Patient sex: M
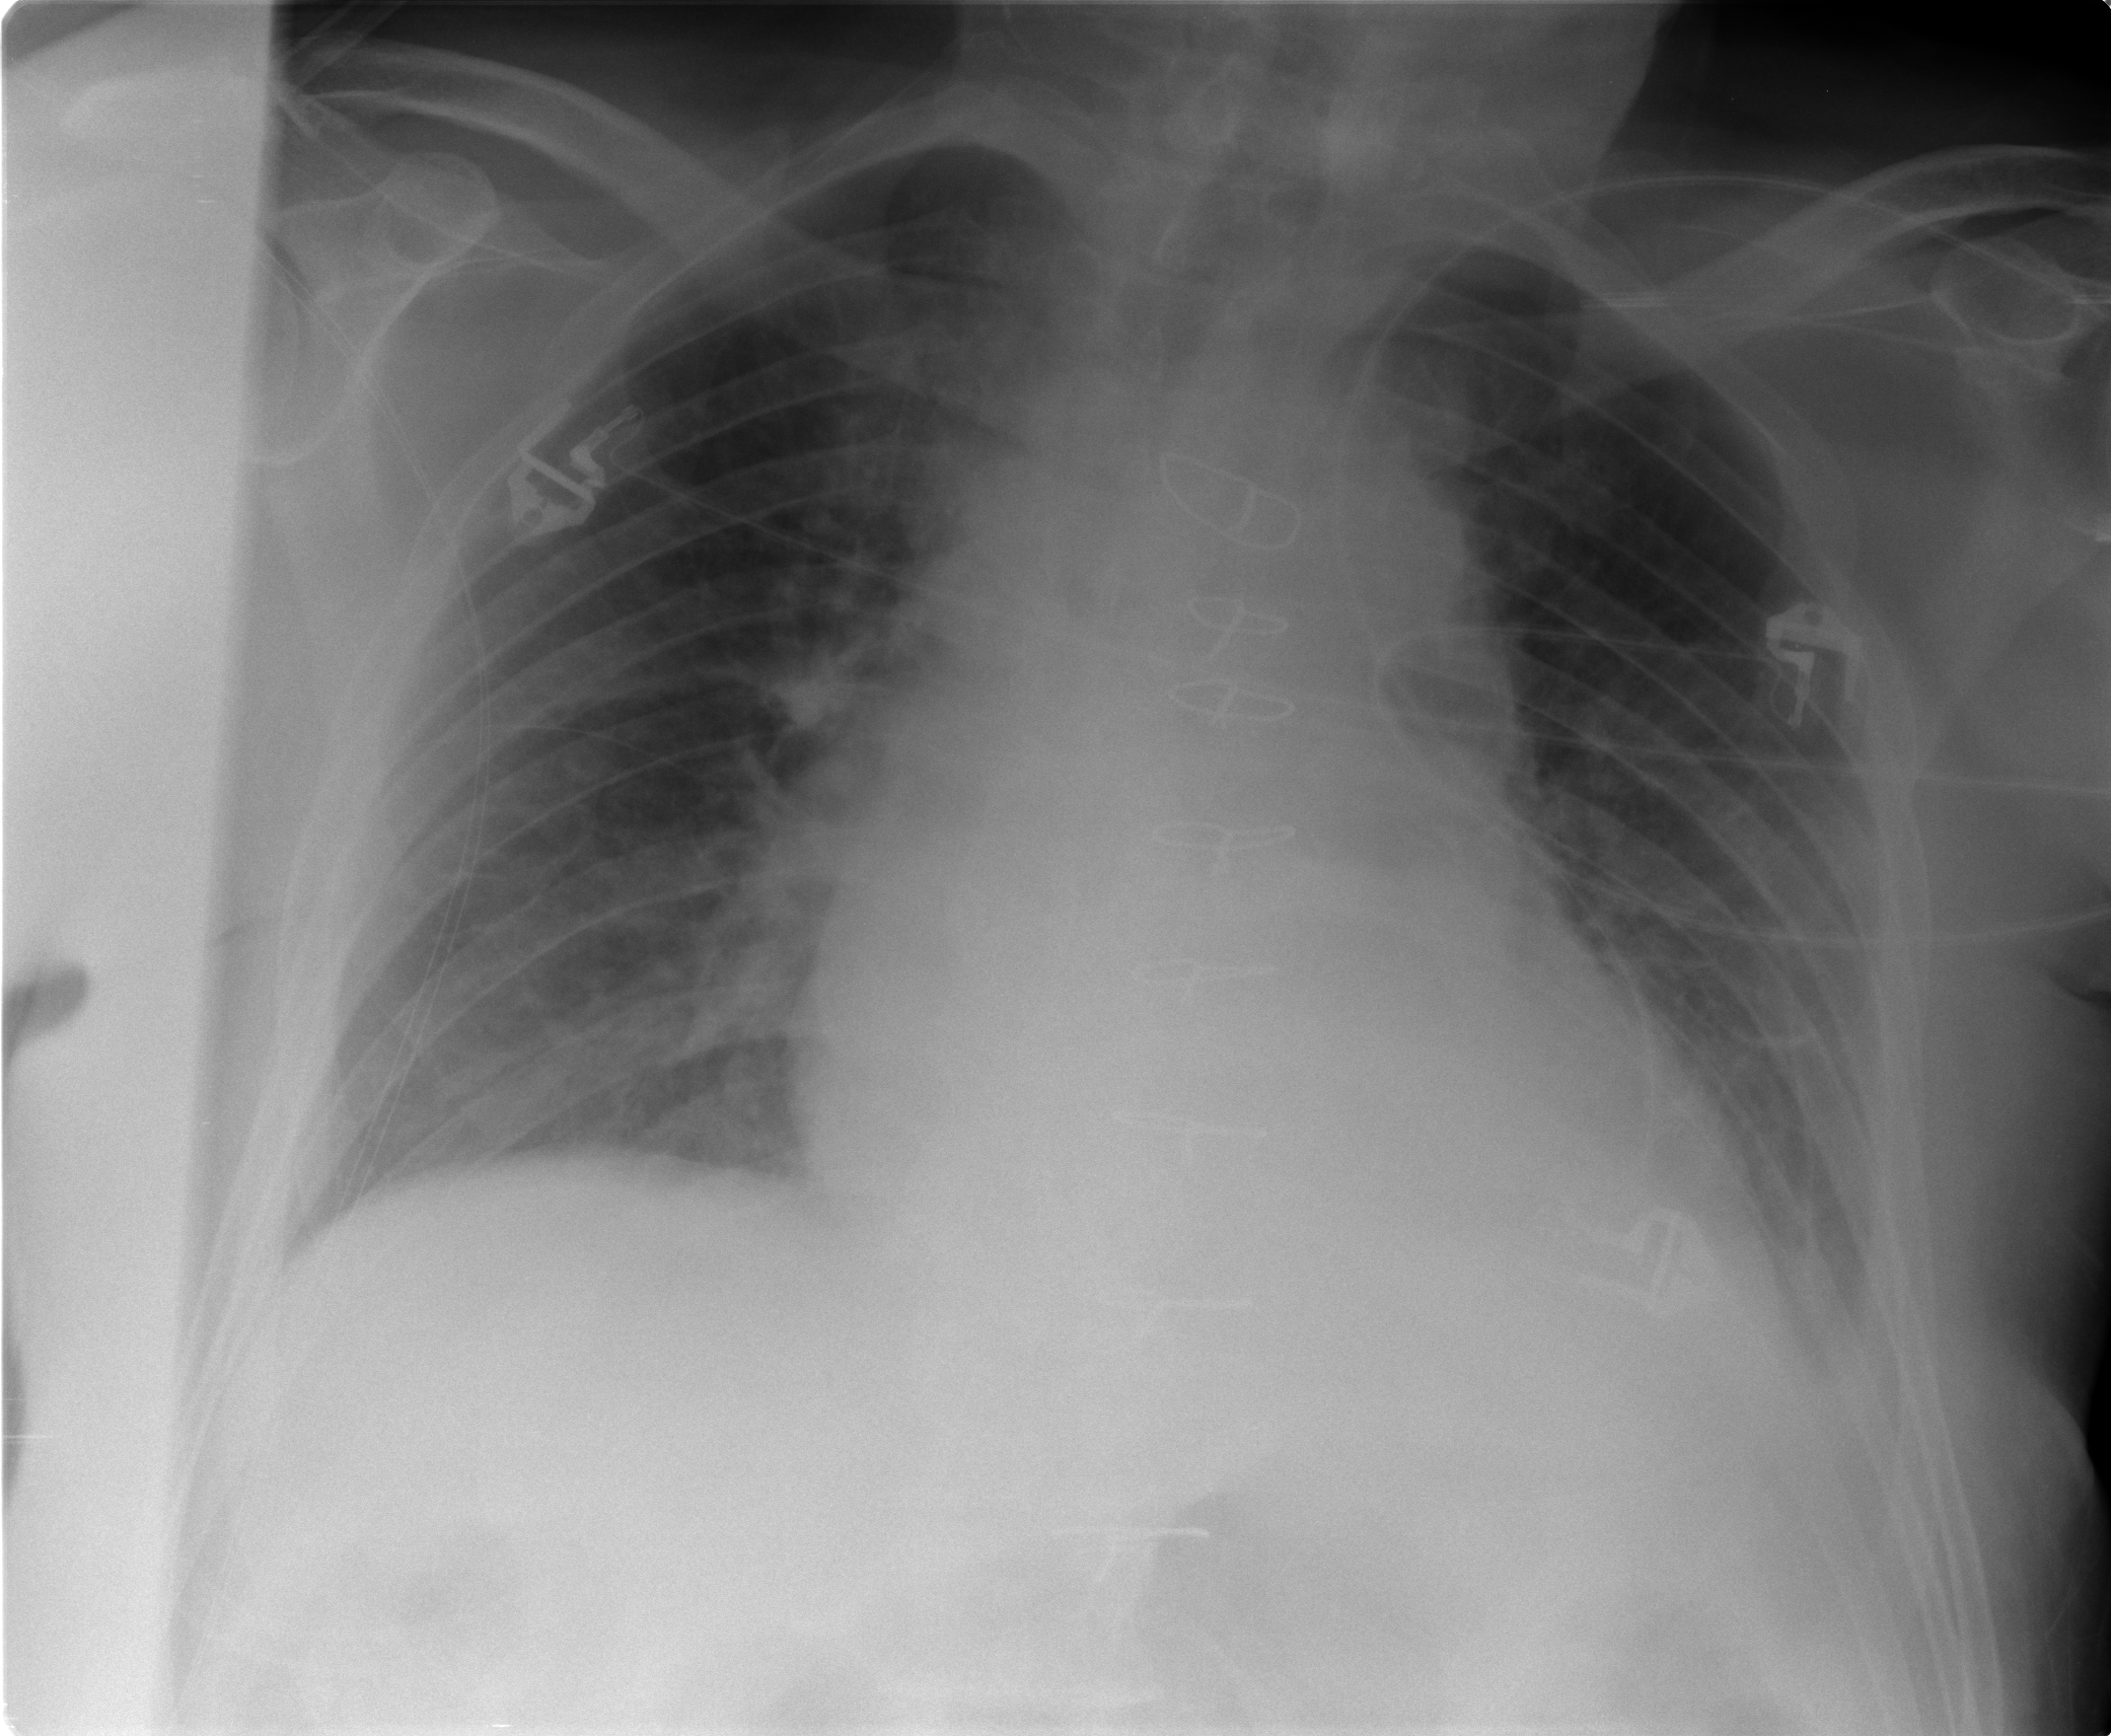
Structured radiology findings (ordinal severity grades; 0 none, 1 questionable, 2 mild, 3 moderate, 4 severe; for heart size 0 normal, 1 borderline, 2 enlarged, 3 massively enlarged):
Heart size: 2
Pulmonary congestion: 2
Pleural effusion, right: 2
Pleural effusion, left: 2
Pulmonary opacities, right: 2
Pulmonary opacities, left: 0
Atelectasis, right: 2
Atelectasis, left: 2